Question: My question is how do you get row cell output into separate columns to make viewing that data more readable.
I have the following SQL Query:
'''
SELECT TD.name AS Conditions, PV.value AS Frequency, MSL.name AS
Mailing_List_Subscriptions, Count(CI.uid) AS Users_Signup_Count
FROM conditions_interest CI
INNER JOIN profile_values PV
ON CI.uid = PV.uid
INNER JOIN hwmailservice_user_lists MSUL
ON CI.uid = MSUL.uid
INNER JOIN hwmailservice_lists MSL
ON MSUL.list_id = MSL.list_id
INNER JOIN term_data TD
ON CI.tid = TD.tid
WHERE (PV.value = 'daily' OR PV.value = 'weekly') AND CI.email = '1'
GROUP BY PV.value, TD.name, MSL.name
ORDER BY TD.name;
'''
With the following output:

So all the mailing list subscriptions would have there own separate column with the counts associated with the conditions. So like this:
'''
Conditions Frequency Newsletter Partners Annoucements marketing
Abscessed Tooth Daily 95 91 98 98
Abscessed Tooth Weekly 6 4 7 7
'''
If more clarification is needed I will edit my post.
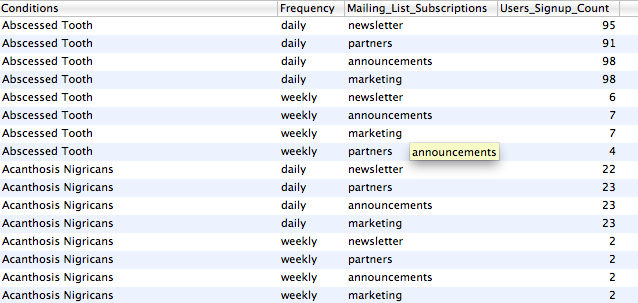
Answer: MySQL does not have a 'PIVOT' function which is what you are doing, so you will want to use a 'CASE':
'''
SELECT x.Conditions,
x.Frequency,
SUM(CASE WHEN Mailing_List_Subscriptions = 'newsletter' THEN Users_Signup_Count END) newsletter,
SUM(CASE WHEN Mailing_List_Subscriptions = 'partners' THEN Users_Signup_Count END) partners,
SUM(CASE WHEN Mailing_List_Subscriptions = 'announcements' THEN Users_Signup_Count END) announcements,
SUM(CASE WHEN Mailing_List_Subscriptions = 'marketing' THEN Users_Signup_Count END) marketing
FROM
(
SELECT TD.name AS Conditions, PV.value AS Frequency,
MSL.name AS Mailing_List_Subscriptions,
Count(CI.uid) AS Users_Signup_Count
FROM conditions_interest CI
INNER JOIN profile_values PV
ON CI.uid = PV.uid
INNER JOIN hwmailservice_user_lists MSUL
ON CI.uid = MSUL.uid
INNER JOIN hwmailservice_lists MSL
ON MSUL.list_id = MSL.list_id
INNER JOIN term_data TD
ON CI.tid = TD.tid
WHERE (PV.value = 'daily' OR PV.value = 'weekly') AND CI.email = '1'
GROUP BY PV.value, TD.name, MSL.name
) x
GROUP BY x.Conditions, x.Frequency
ORDER BY x.name
'''